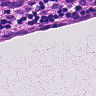
Metastatic tissue present: yes